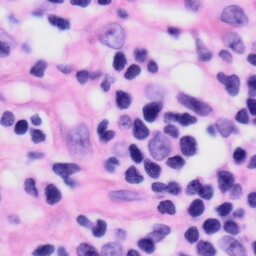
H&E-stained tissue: Skin